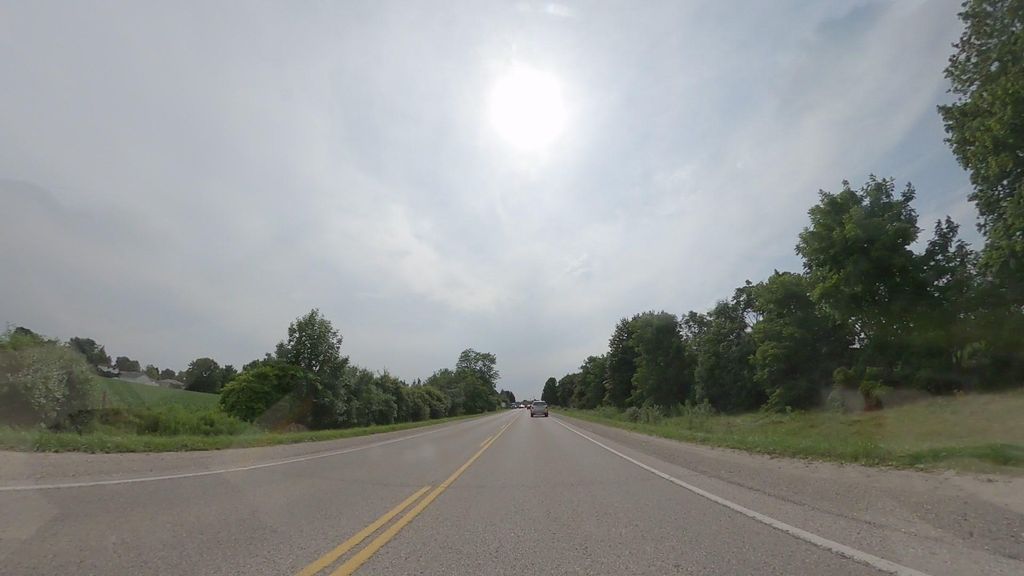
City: kitchener-waterloo